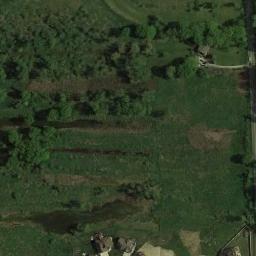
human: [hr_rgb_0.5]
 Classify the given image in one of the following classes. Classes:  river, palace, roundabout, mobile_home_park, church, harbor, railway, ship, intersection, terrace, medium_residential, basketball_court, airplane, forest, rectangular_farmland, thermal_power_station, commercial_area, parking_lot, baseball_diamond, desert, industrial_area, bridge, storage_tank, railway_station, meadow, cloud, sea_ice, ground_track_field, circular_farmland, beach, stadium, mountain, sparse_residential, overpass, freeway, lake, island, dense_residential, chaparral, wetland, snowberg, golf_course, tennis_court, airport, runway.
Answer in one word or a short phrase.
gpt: meadow